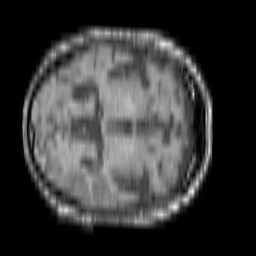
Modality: T1w
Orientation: axial
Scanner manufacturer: philips
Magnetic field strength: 1.5 T
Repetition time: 0.1829 s
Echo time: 0.001805 s